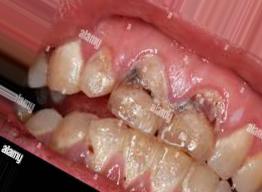
Condition: Caries